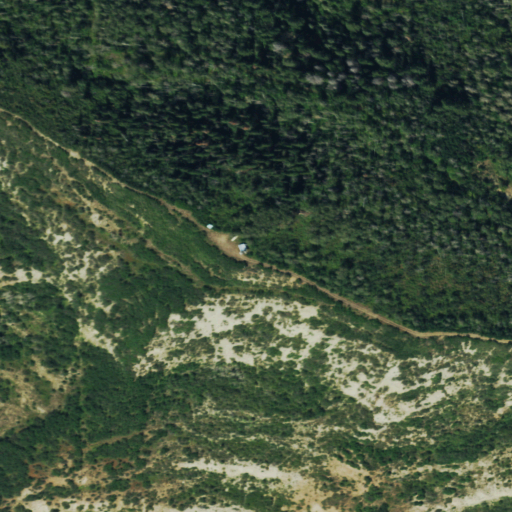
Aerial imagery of cliff(s) in Colorado named Spruce Point containing deciduous forest, shrub, and mixed forest